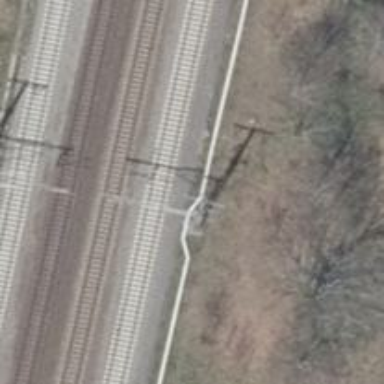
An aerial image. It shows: Power pole.